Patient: sex M, age 47
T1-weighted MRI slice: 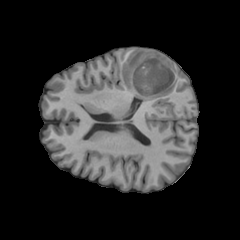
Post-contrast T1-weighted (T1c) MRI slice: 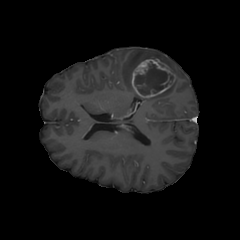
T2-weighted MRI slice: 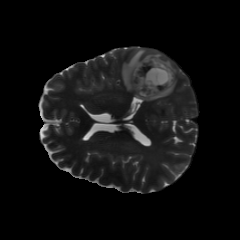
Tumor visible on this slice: yes
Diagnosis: Glioblastoma, IDH-wildtype
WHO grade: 4